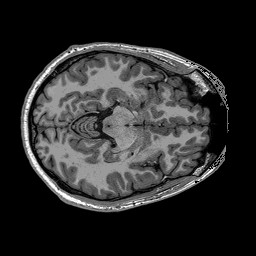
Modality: T1w
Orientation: coronal
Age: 23
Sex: male